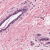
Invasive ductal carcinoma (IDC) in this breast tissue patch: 0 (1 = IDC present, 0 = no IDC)